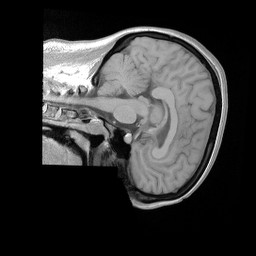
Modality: T1w
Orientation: sagittal
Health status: ill
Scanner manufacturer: siemens
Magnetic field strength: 3 T
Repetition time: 0.4 s
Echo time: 0.00272 s